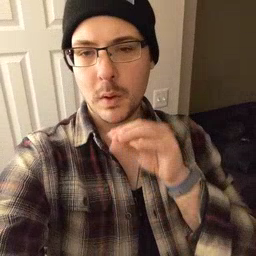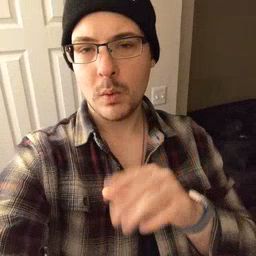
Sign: blow